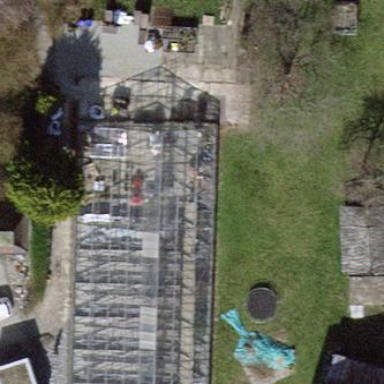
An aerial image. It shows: Greenhouse.